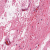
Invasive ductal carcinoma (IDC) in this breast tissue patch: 0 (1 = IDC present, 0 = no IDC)